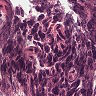
Metastatic tissue present: no